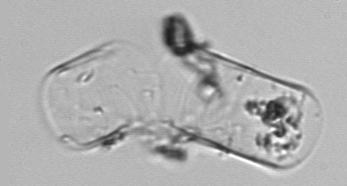
Label: Guinardia_flaccida